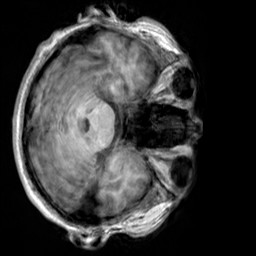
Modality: T1w
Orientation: axial
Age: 38
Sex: male
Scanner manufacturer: siemens
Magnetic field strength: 3 T
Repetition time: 2.3 s
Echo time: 0.00303 s